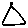
Label: triangle